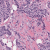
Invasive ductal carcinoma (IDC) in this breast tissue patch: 1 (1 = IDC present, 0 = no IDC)